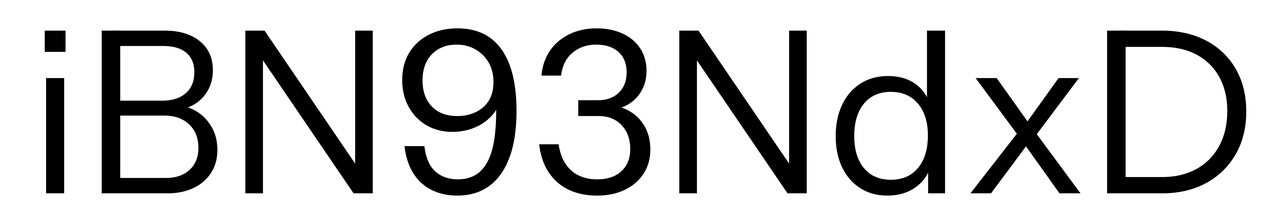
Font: InstrumentSans_Regular